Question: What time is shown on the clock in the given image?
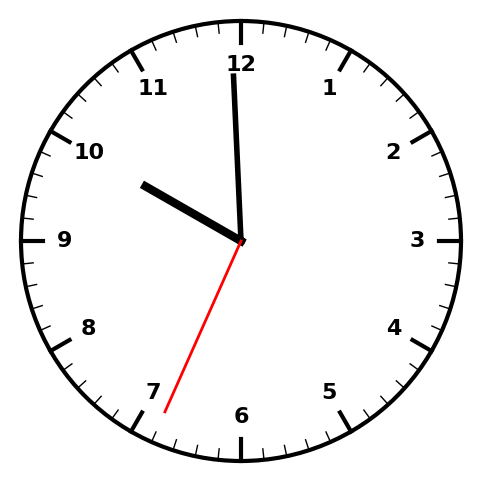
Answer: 09:59:34